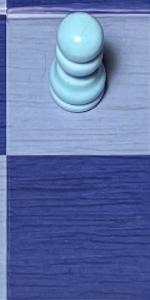
Label: Empty